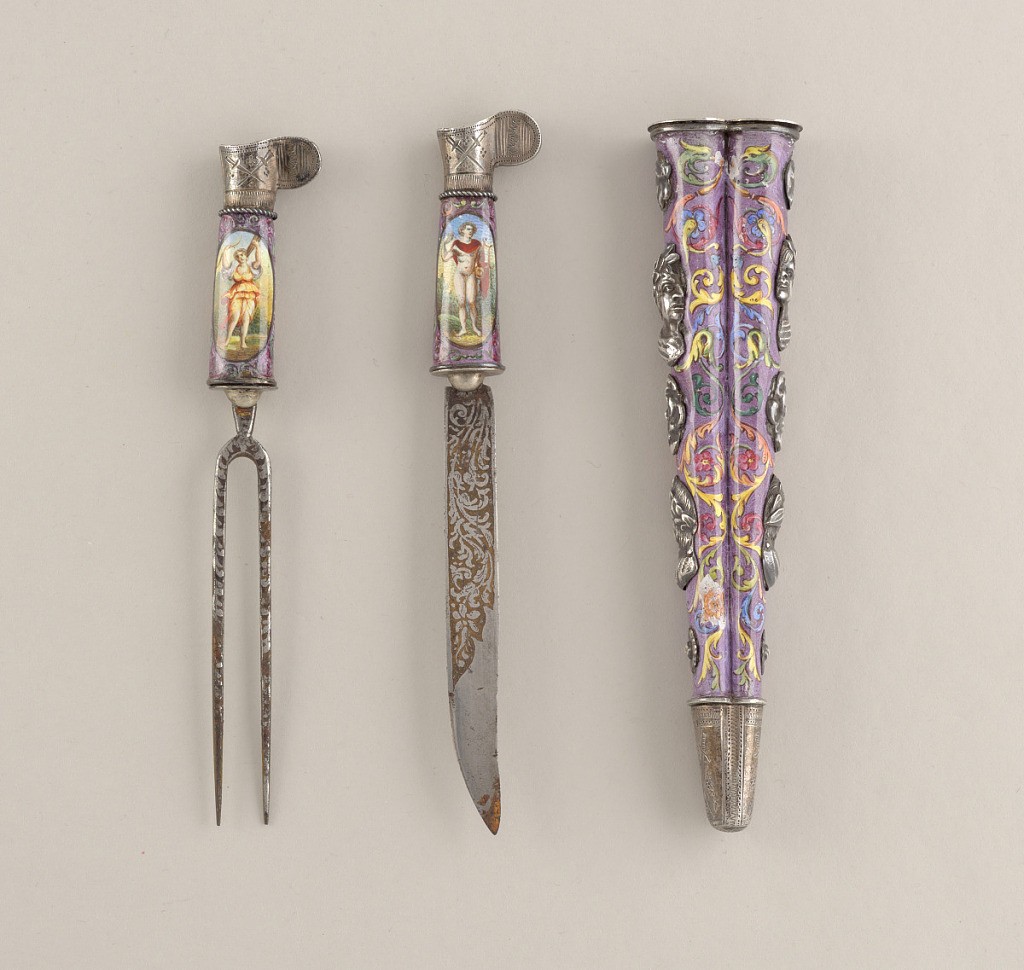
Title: Knife
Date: ca. 1680
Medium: silver, enamel, steel
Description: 1985-103-63-a: Tapered sheath, light purple enamel with multi-col...;     1985-103-63-b: Blade straight-sided, the upper edge tapering towa...;     1985-103-63-c: Fork with two-pointed tines. Handle enameled, oval...